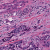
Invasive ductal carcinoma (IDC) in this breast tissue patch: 0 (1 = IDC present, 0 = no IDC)